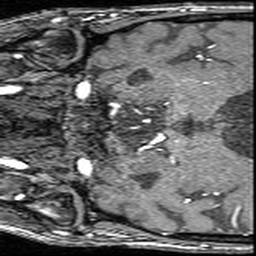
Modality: angio
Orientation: coronal
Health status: ill
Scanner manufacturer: siemens
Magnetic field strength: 3 T
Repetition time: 0.022 s
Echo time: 0.00395 s